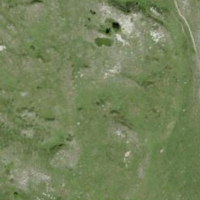
EUNIS habitat code: 26
Species observed at this site:
Charadrius morinellus